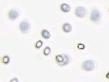
Label: Phaeocystis